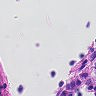
Metastatic tissue present: no